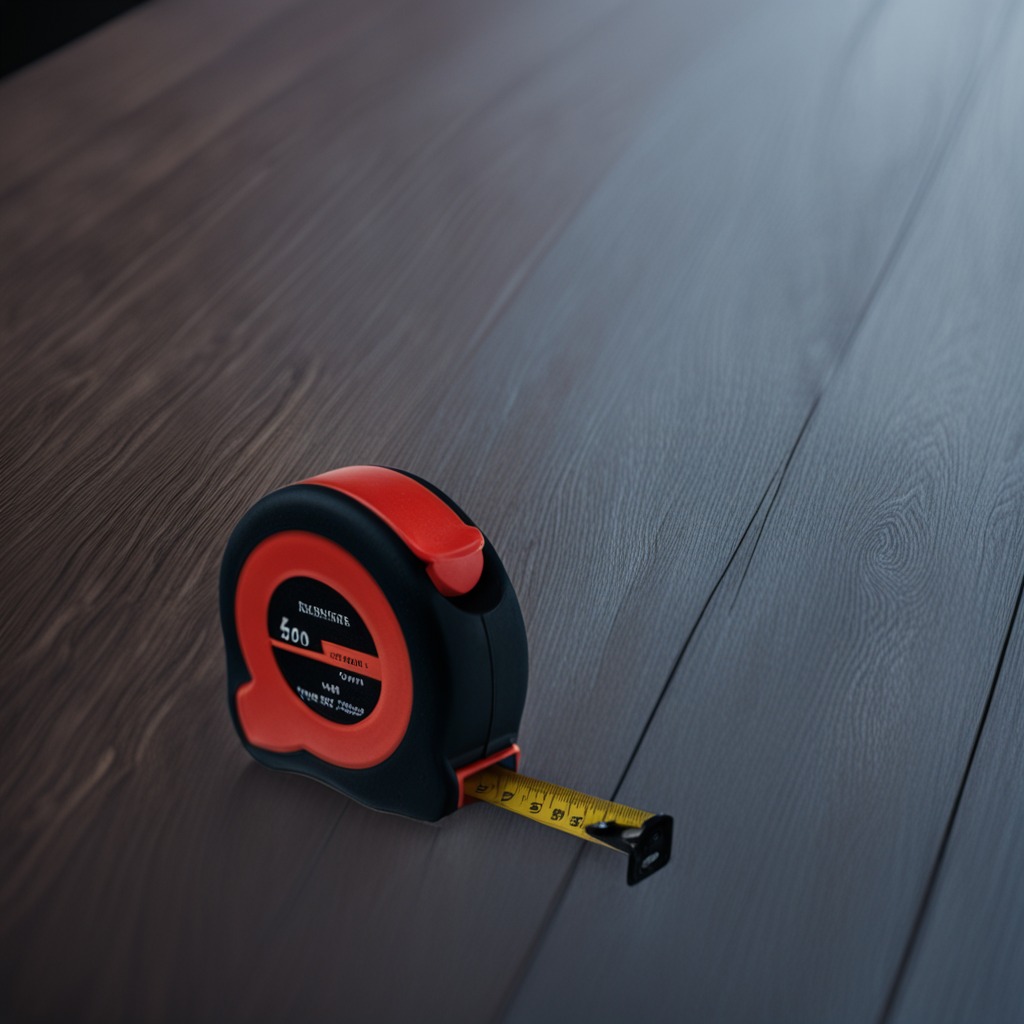
A measuring tape is lying on the table in the garage at twilight.